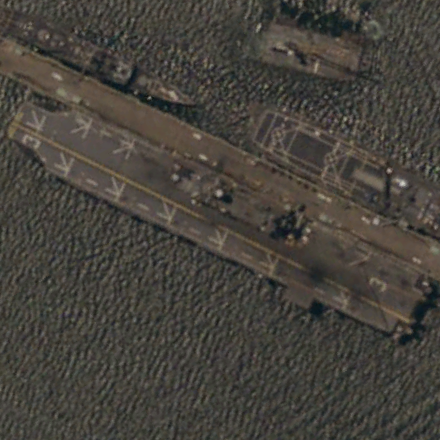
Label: assault